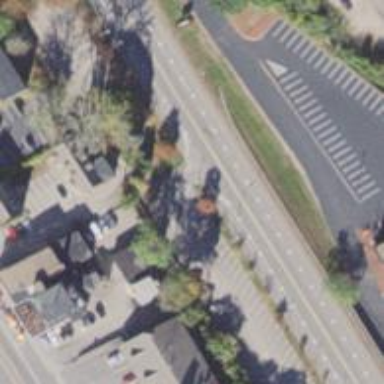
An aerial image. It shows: Road with stop sign.